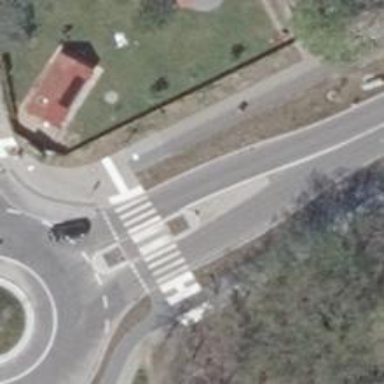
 featuring sidewalks on both sides and cycle track."